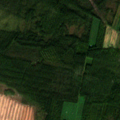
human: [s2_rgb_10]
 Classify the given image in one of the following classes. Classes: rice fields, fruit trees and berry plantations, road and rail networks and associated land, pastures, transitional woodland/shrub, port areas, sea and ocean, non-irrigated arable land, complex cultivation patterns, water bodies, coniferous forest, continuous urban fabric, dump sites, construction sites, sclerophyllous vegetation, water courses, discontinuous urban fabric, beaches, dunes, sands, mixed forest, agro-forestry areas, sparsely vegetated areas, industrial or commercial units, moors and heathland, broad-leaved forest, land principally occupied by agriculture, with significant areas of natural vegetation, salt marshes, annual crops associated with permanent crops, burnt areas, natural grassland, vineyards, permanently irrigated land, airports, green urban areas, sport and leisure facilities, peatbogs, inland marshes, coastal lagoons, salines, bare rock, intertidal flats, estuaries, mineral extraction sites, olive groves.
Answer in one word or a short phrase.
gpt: land principally occupied by agriculture, with significant areas of natural vegetation, coniferous forest, mixed forest, transitional woodland/shrub